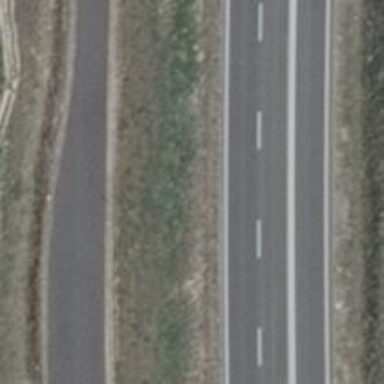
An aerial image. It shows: Asphalt road designated as primary highway with lane markings.